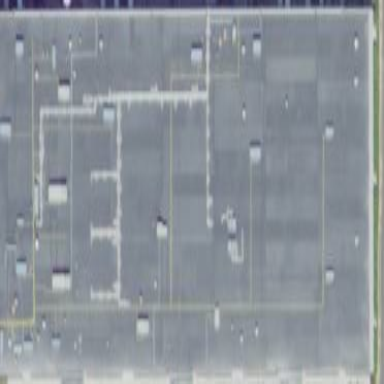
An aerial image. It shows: Warehouse.